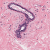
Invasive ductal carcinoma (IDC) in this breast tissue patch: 0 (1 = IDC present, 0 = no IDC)